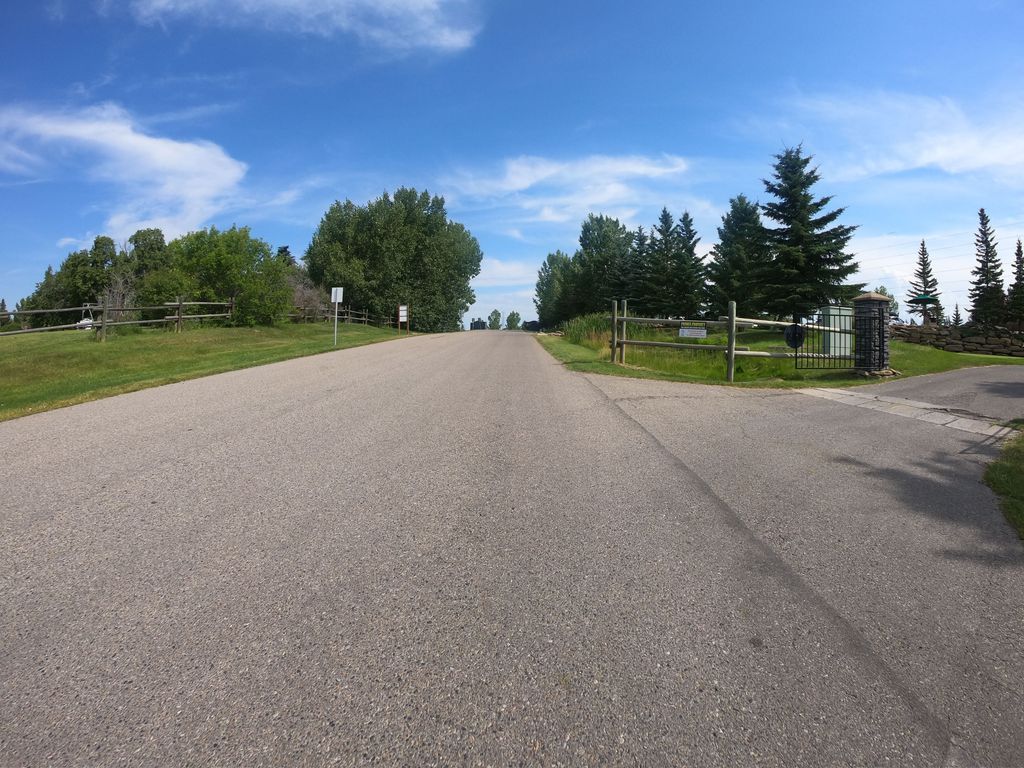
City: calgary